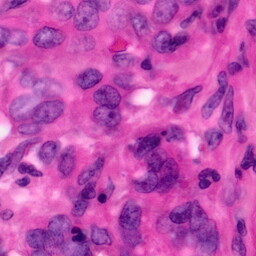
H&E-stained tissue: Pancreatic